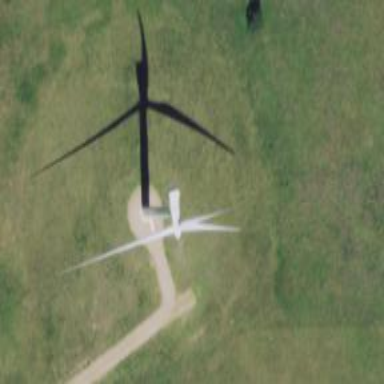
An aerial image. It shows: Wind generator in the form of horizontal axis wind turbine.